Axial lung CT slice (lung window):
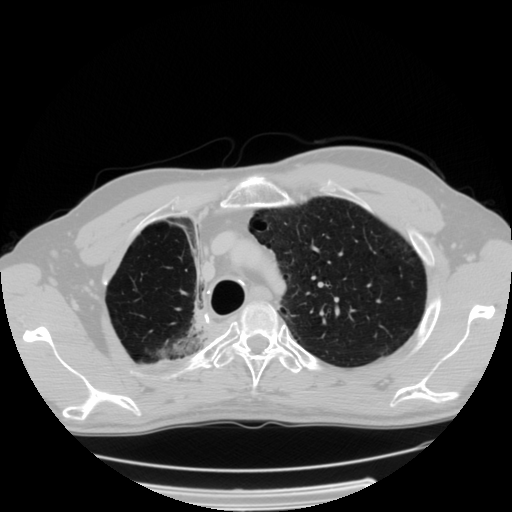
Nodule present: no